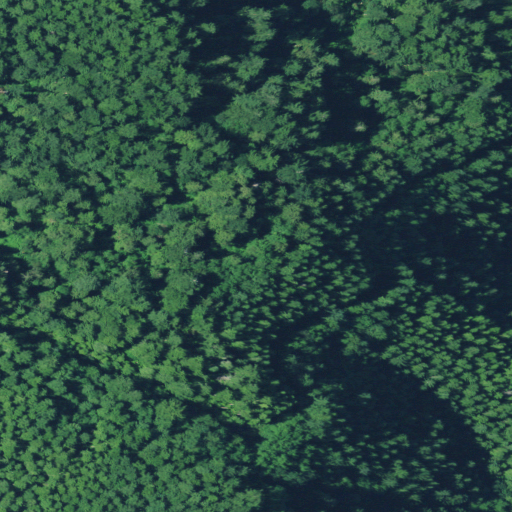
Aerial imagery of mountain in Oregon named Deer Head Point containing evergreen forest, mixed forest, and open development